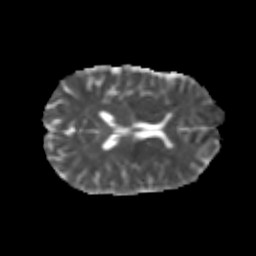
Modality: MD
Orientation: axial
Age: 24
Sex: female
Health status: healthy
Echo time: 0.074 s